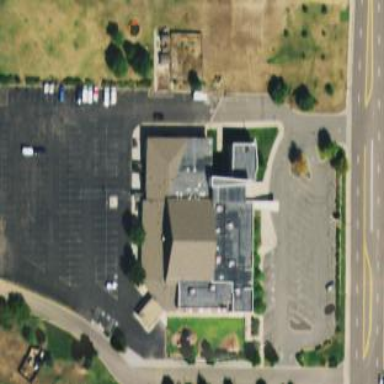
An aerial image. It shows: Building serving as place of worship.